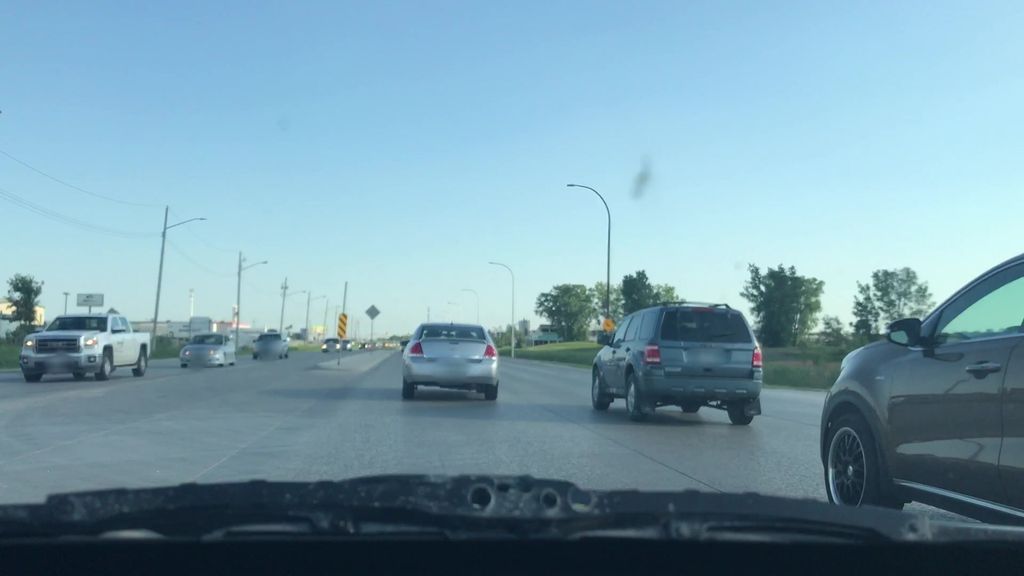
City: winnipeg